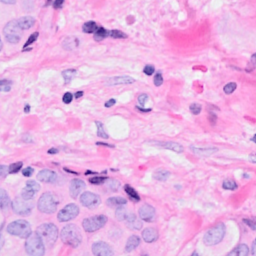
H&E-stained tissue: Breast